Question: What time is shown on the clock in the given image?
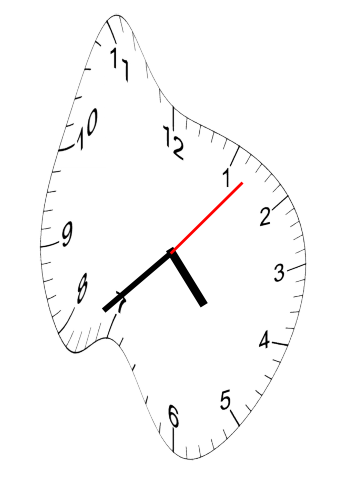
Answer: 04:38:07